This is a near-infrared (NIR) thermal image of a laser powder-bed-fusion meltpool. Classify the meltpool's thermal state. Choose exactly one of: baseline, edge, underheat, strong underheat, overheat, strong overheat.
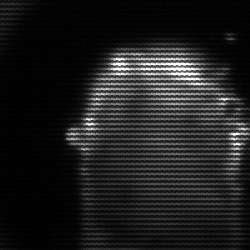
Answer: baseline